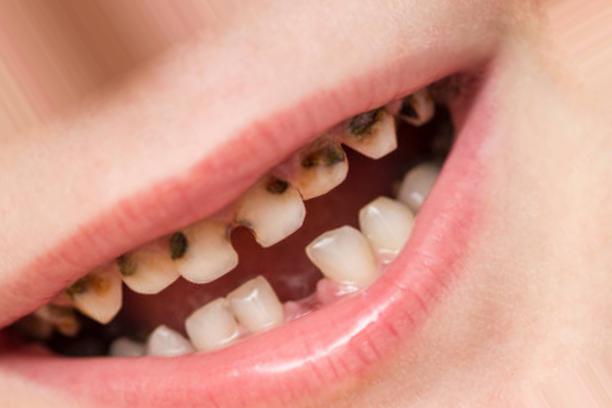
Condition: Caries